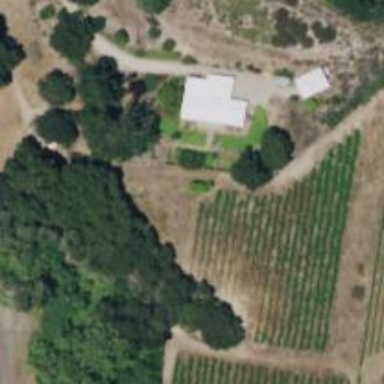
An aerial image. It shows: Vineyard growing grapes.